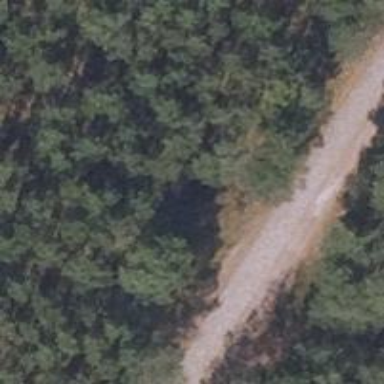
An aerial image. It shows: Unclassified road.